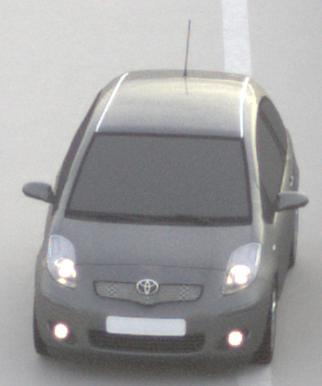
Make: Toyota
Model: Yaris 1.0
Detailed model: Yaris (XP13)
Model produced from: 2011/10
Model produced until: 2014/08
Doors: 3
Color: gray
Road condition: dry road
Daytime: sunrise or sunset
Contrast: low contrast